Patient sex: M
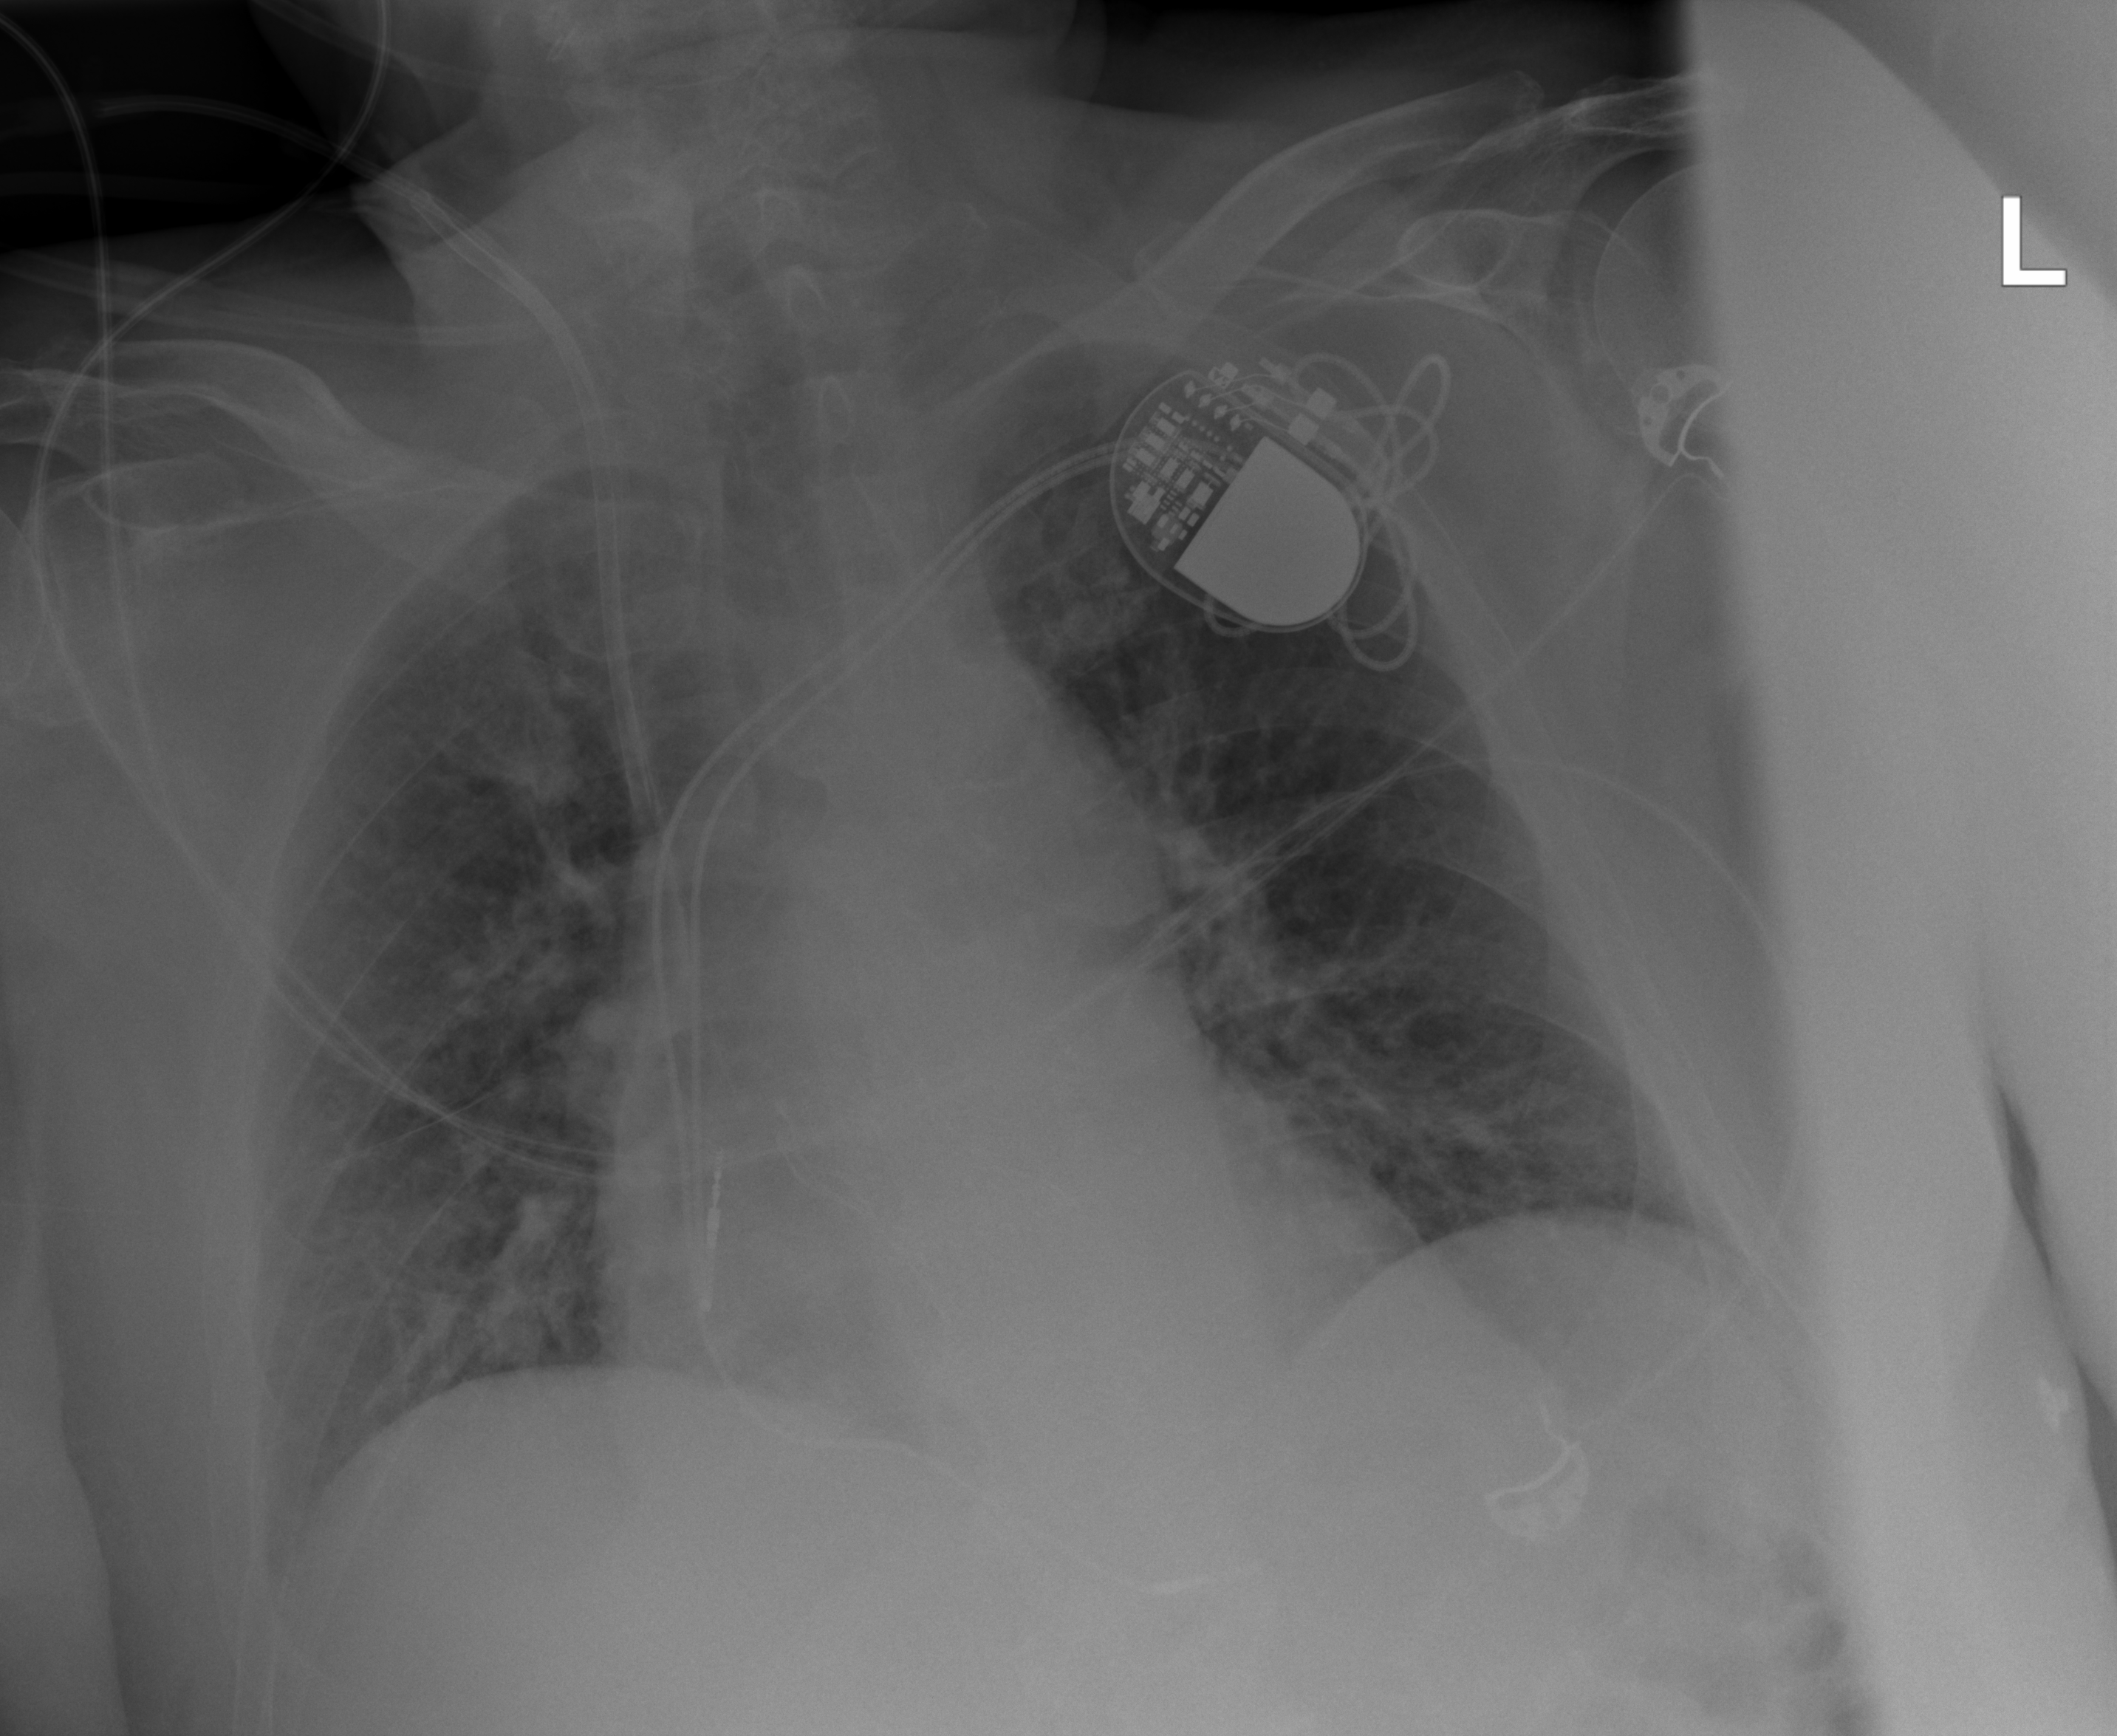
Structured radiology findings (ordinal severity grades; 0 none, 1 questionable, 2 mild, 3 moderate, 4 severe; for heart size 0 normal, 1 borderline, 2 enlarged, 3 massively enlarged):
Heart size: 0
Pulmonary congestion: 2
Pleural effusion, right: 0
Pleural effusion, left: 0
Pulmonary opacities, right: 2
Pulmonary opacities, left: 2
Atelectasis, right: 2
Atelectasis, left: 2